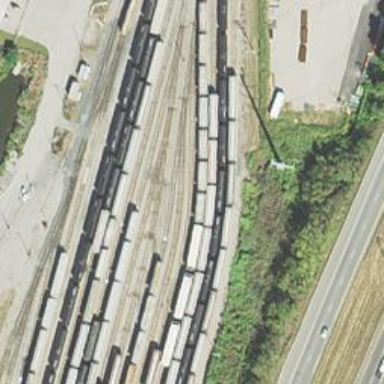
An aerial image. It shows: Railway yard in service.